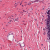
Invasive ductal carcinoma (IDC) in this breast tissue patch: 0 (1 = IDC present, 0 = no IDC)